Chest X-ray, PA view. Patient: 37 years old, sex M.
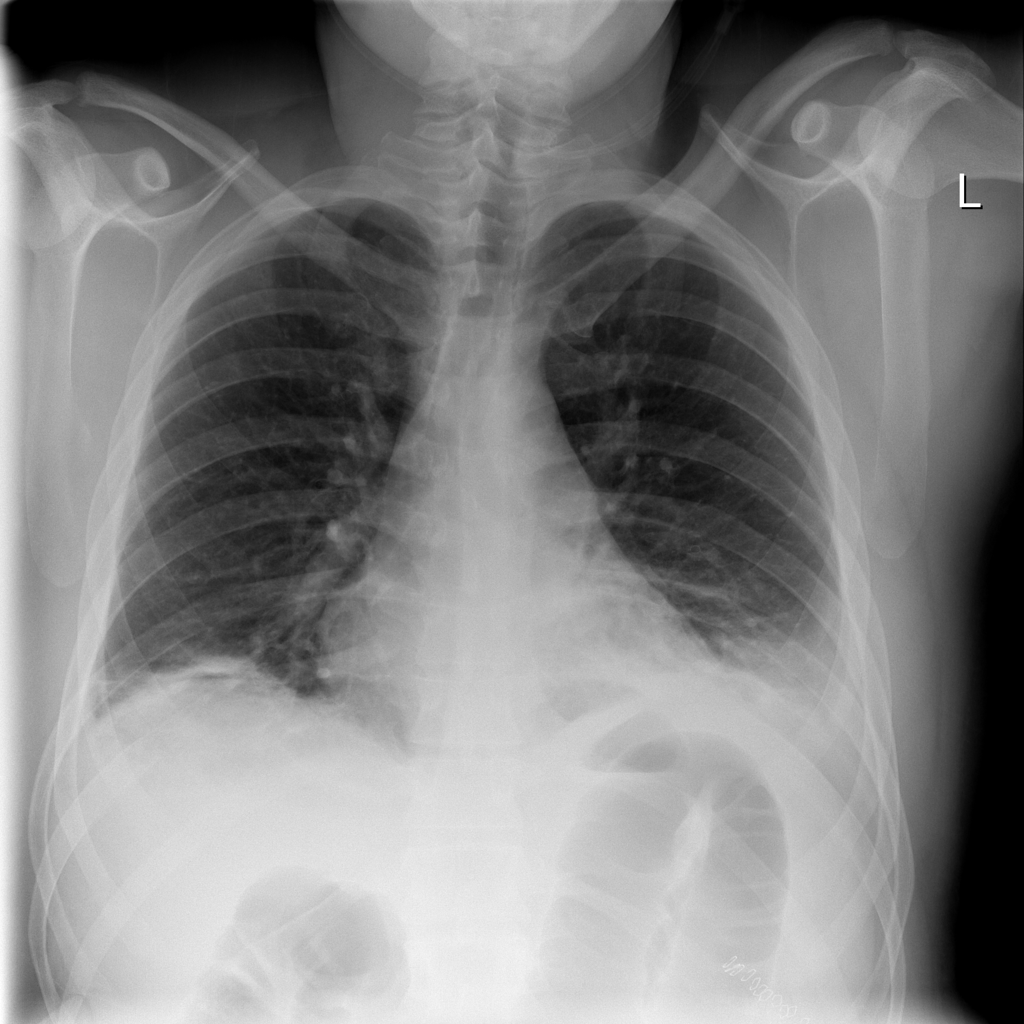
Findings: Atelectasis, Effusion, Infiltration